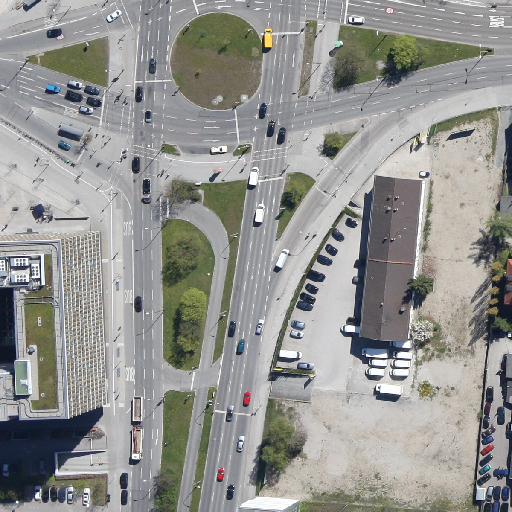
Referring expression: vehicle driving on the road